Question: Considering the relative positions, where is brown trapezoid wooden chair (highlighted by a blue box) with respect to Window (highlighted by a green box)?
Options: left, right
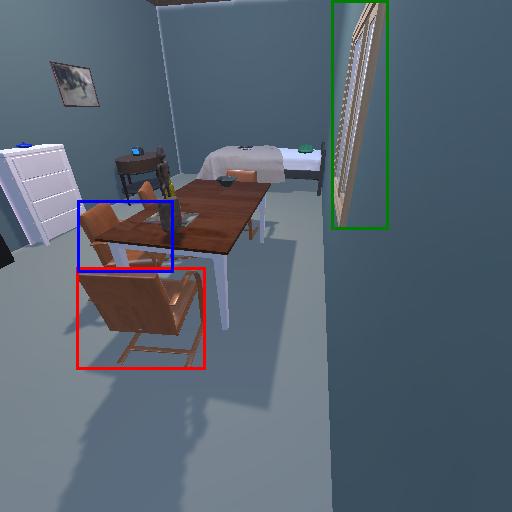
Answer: left